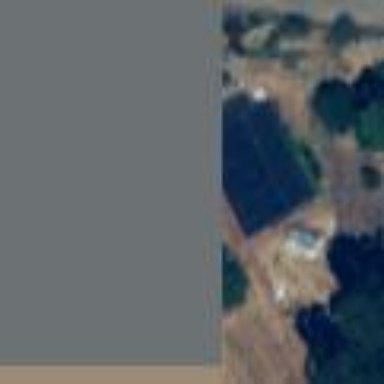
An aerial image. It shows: Plant nursery.